Field crop: tomato
Growth stage: 1
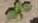
Species: solanum